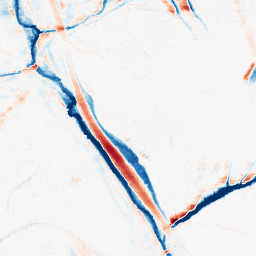
Category: morphological
Decomposition family: morphological_ellipse
Decomposition parameters: operation: average
width: 10
height: 20
Upsampling method: bicubic
Upsampling parameters: scale: 2
Upsampling scale: 2